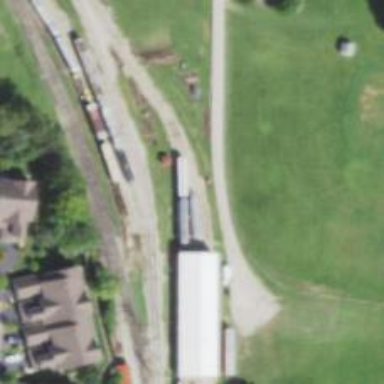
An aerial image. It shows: Preserved light rail railway yard with electrified contact line.